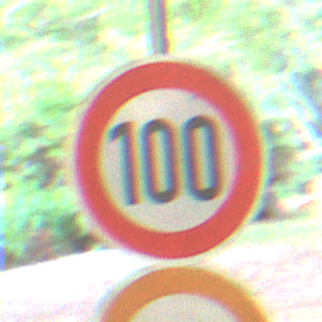
Verkehrszeichen: Geschwindigkeit100
Zusatzzeichen unten: UeberholverbotKraftfahrzeuge
Umgebung: Roofed, Special
Tageszeit: MorningAfternoon
Wetter: NotSpecified
Licht: Artificial
Jahreszeit: NotSpecified
Kontrast: MediumContrast